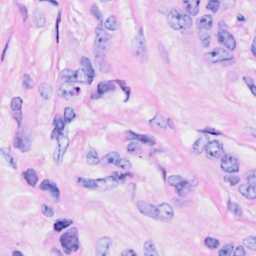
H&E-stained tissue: Breast